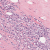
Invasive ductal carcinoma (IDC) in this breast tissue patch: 1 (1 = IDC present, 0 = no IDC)